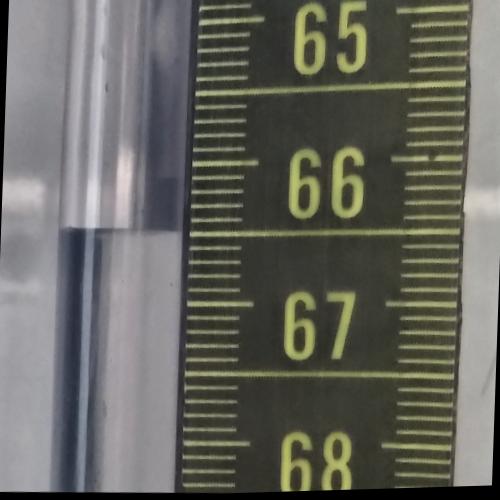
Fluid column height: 66.5 cm